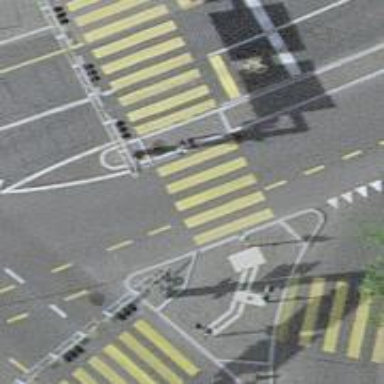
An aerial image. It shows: Asphalt footway with crossing equipped with traffic signals.